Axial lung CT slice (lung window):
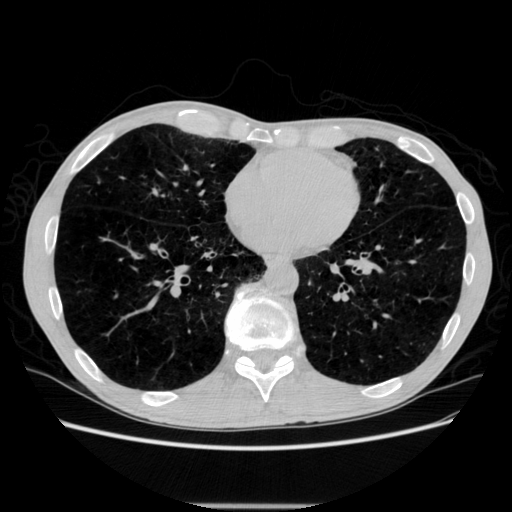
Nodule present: no